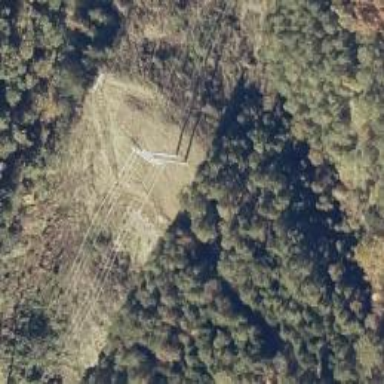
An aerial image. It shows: Power tower.